Field crop: tomato
Growth stage: 1
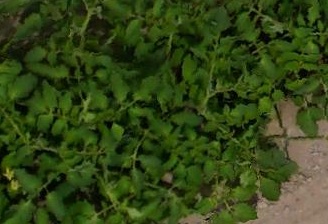
Species: tomato